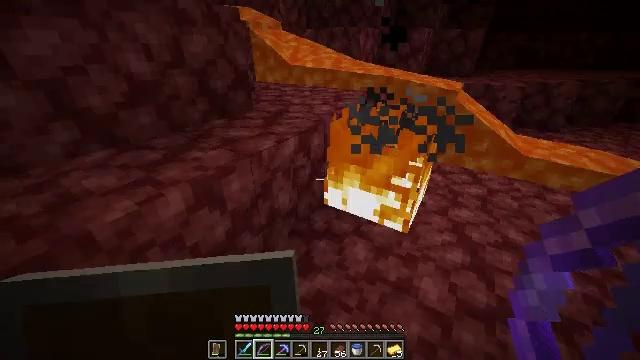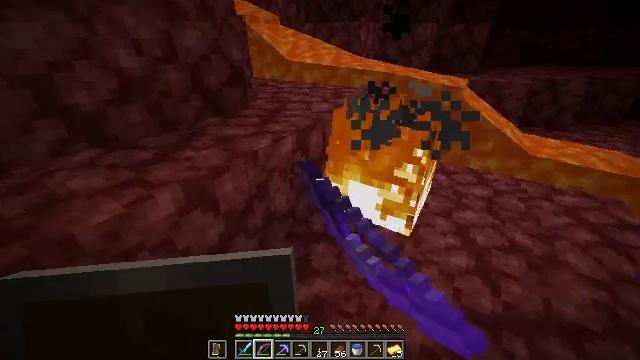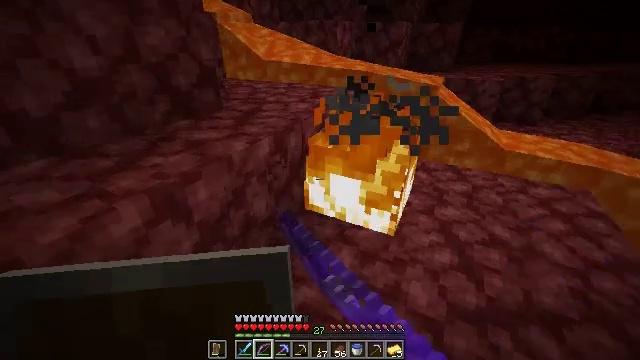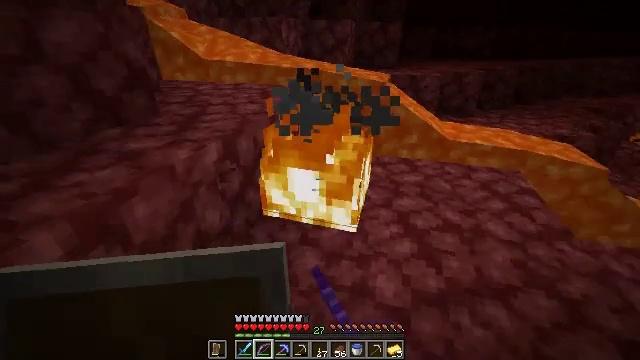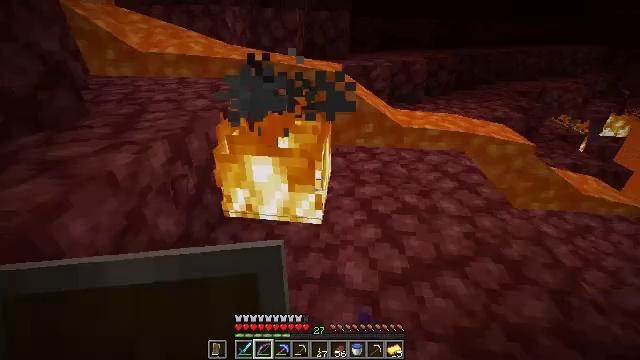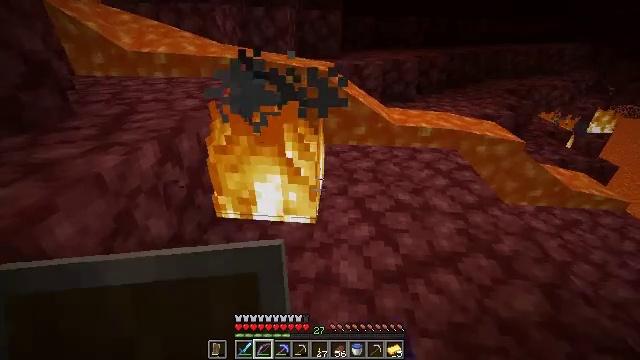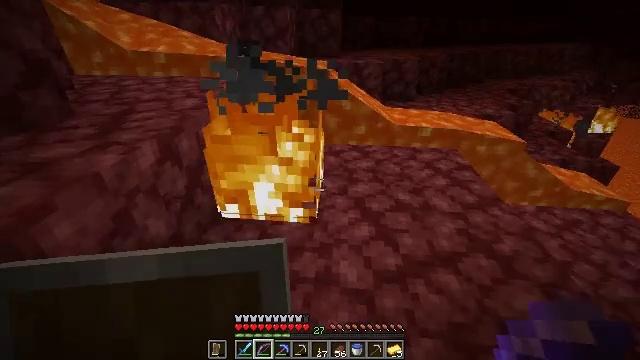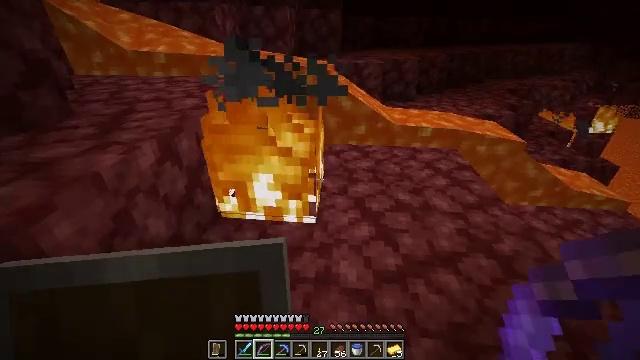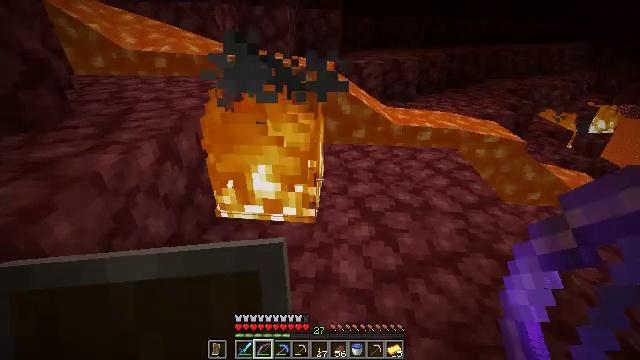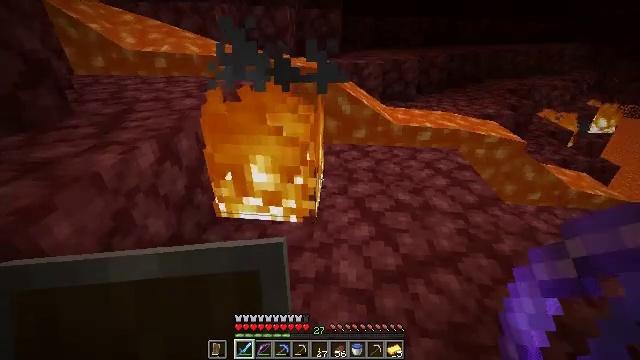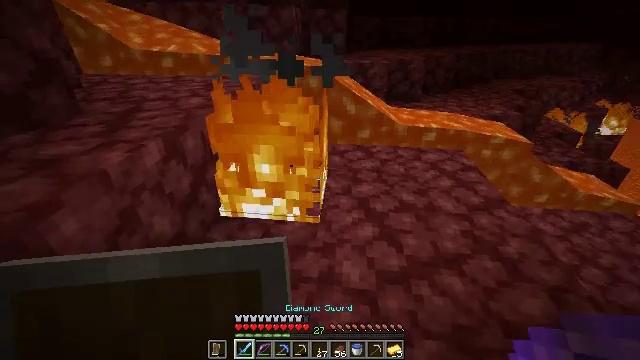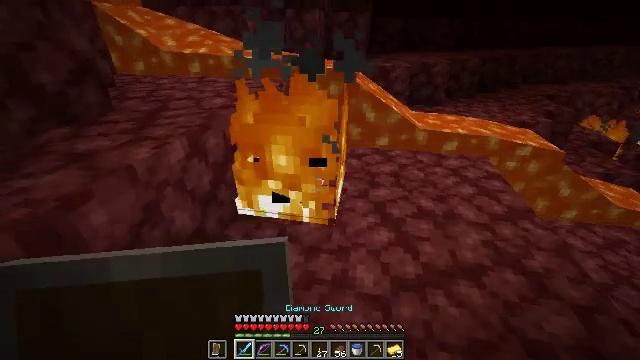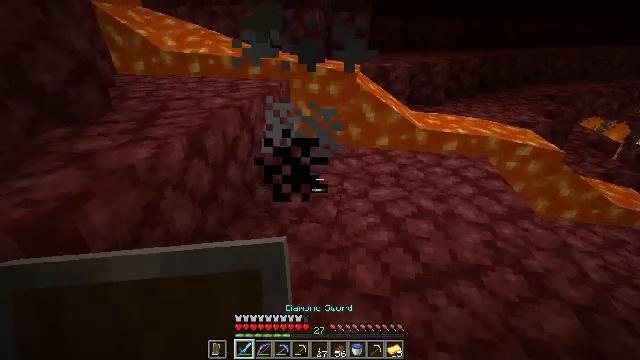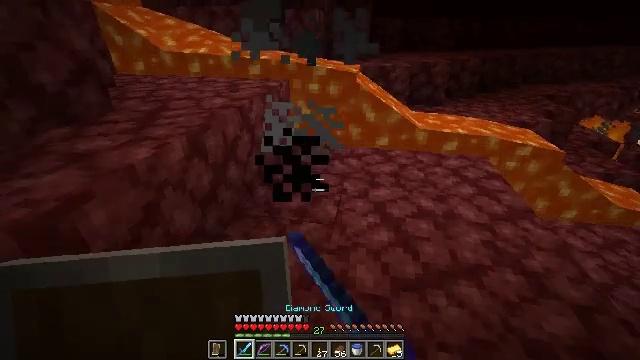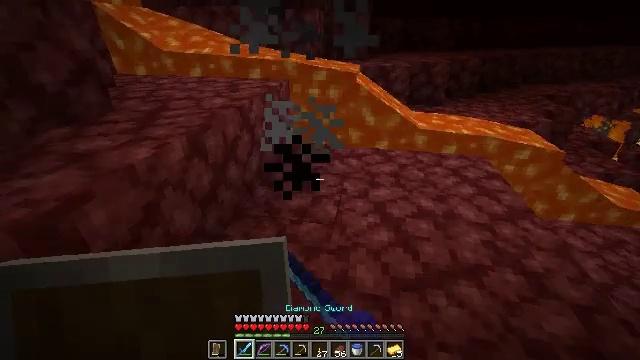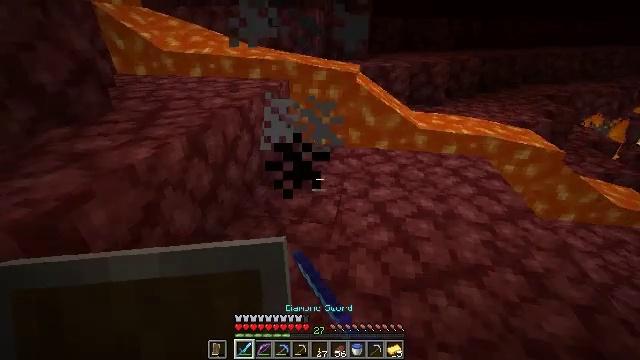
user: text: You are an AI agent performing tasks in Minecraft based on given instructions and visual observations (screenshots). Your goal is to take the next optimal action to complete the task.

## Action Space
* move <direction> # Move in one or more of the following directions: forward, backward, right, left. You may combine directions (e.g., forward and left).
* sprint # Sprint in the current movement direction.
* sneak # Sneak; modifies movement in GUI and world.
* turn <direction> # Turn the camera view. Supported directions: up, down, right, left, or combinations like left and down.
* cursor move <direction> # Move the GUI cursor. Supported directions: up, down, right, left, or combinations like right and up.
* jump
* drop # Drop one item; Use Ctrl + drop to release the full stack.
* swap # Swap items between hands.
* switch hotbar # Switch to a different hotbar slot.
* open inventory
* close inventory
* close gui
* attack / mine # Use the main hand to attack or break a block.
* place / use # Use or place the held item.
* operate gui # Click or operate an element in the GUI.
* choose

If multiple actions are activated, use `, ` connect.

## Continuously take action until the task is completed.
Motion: motion action
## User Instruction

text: Break the fire block.
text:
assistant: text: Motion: attack / mine
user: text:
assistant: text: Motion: turn right, attack / mine
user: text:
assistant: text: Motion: turn right
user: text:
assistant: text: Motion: turn right and down
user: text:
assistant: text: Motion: turn right
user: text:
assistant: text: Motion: no_op
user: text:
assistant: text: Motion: no_op
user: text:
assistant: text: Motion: no_op
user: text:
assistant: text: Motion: switch to hotbar 1
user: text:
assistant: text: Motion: turn left, switch to hotbar 1
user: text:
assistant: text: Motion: turn left, switch to hotbar 1
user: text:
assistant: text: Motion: attack / mine
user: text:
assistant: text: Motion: attack / mine
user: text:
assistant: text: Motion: attack / mine
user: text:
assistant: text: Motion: no_op
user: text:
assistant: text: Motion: turn right
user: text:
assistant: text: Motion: no_op